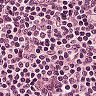
Metastatic tissue present: no